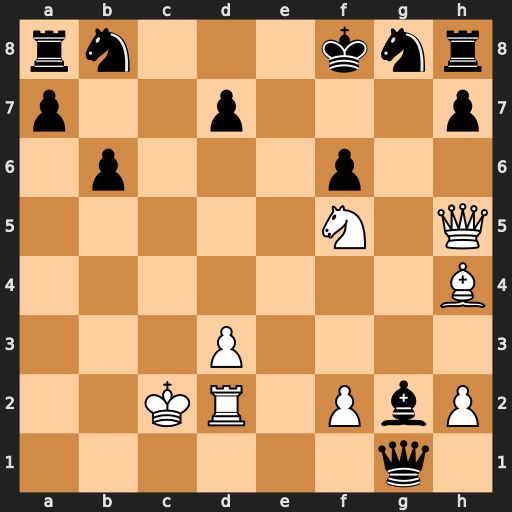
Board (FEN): rn3knr/p2p3p/1p3p2/5N1Q/7B/3P4/2KR1PbP/6q1
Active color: w
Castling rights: -
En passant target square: -
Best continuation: Nd6 Ke7 Bg3